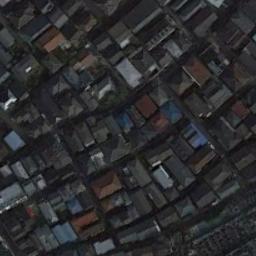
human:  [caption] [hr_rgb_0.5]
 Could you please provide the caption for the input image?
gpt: The dense residential is next to the road .

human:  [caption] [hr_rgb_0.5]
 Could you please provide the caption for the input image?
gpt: There are many roads and neatly arranged houses and trees in densely populated areas .

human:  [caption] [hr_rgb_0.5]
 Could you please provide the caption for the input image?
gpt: A dense residential area has lots of houses next to each other .

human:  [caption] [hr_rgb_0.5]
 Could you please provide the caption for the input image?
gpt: The houses in the residential area are arranged in an arc .

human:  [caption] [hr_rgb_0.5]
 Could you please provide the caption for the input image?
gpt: There are buildings of different colors on a dense residential area .